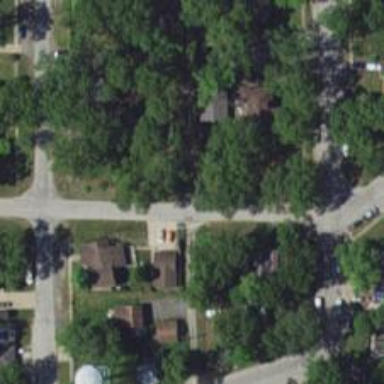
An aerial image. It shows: Alley classified as service road.